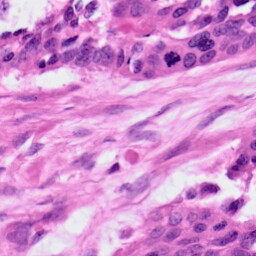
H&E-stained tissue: Ovarian